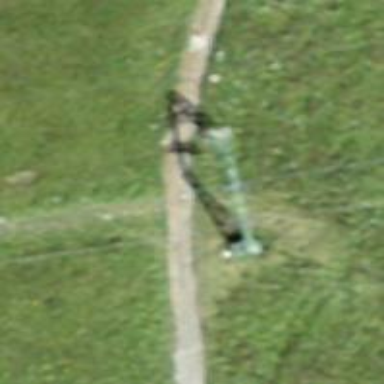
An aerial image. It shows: Pylon for aerialway.